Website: walmart
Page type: billing-address
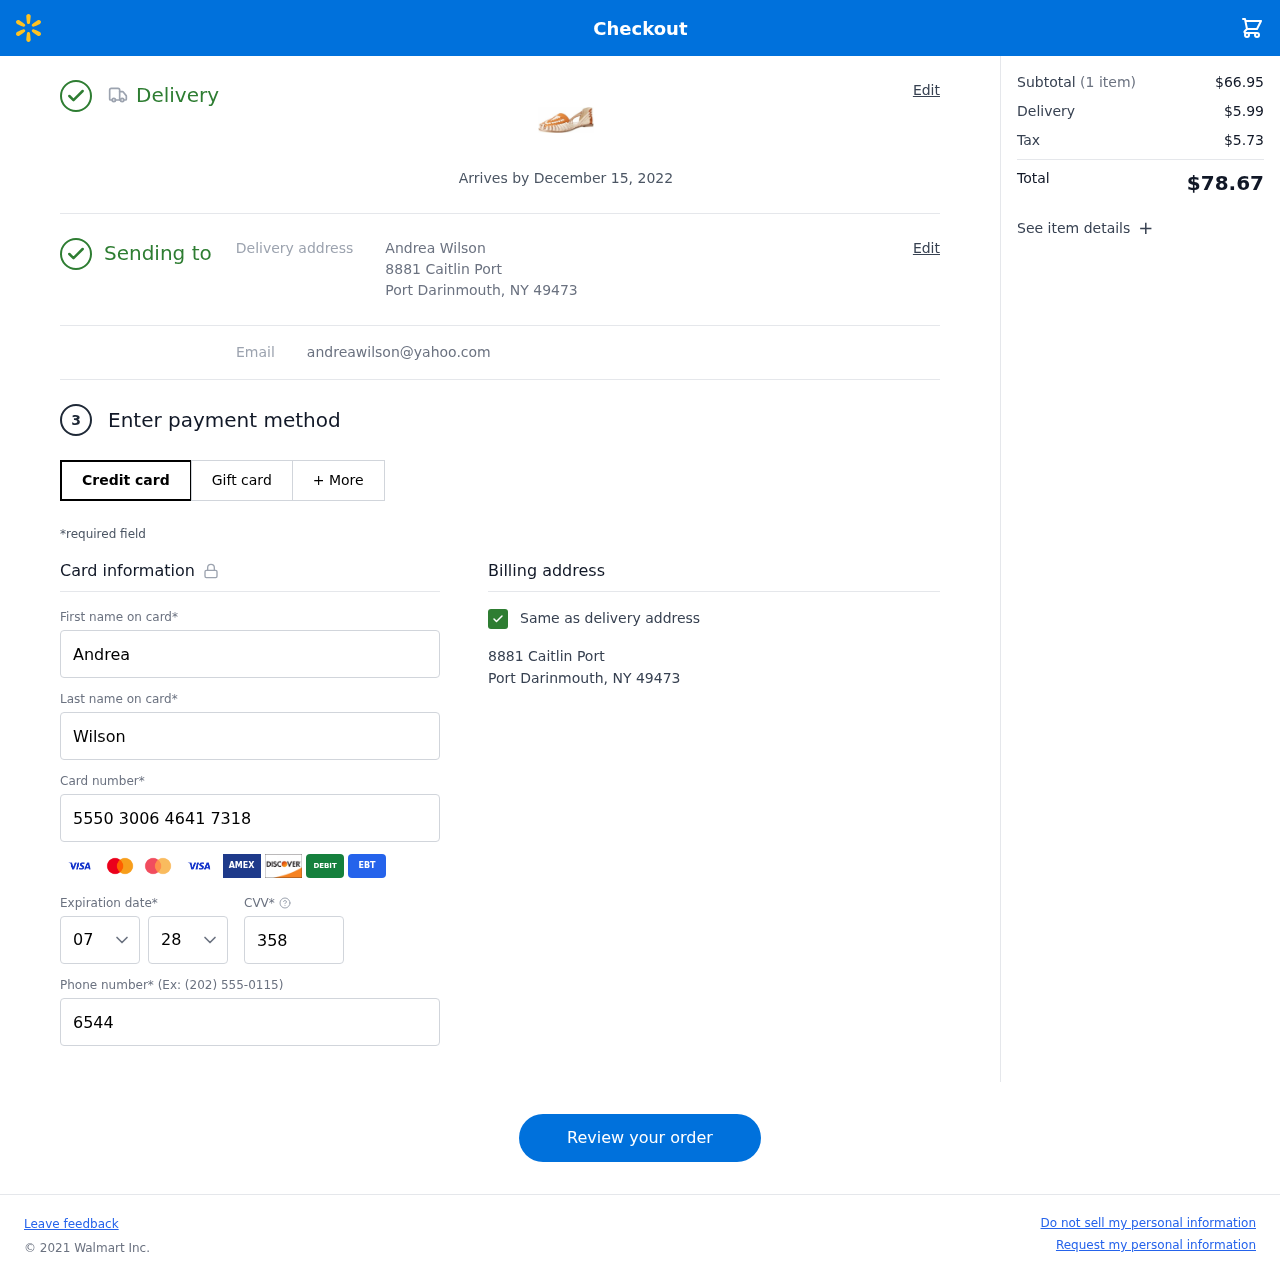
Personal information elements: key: PII_CARD_CVV
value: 358
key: PII_CARD_EXPIRY_MONTH
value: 07
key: PII_CARD_EXPIRY_YEAR
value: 28
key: PII_CARD_NUMBER
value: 5550 3006 4641 7318
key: PII_EMAIL
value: andreawilson@yahoo.com
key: PII_FIRSTNAME
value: Andrea
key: PII_FULLNAME
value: Andrea Wilson
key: PII_LASTNAME
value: Wilson
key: PII_PHONE
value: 6544829487
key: PII_STREET
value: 8881 Caitlin Port
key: PII_CITY_STATE_ZIP
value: Port Darinmouth, NY 49473
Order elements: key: ORDER_DELIVERY_DATE
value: Arrives by December 15, 2022
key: ORDER_NUM_ITEMS
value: (1 item)
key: ORDER_SUBTOTAL
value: $66.95
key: ORDER_SHIPPING_COST
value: $5.99
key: ORDER_TAX
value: $5.73
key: ORDER_TOTAL
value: $78.67